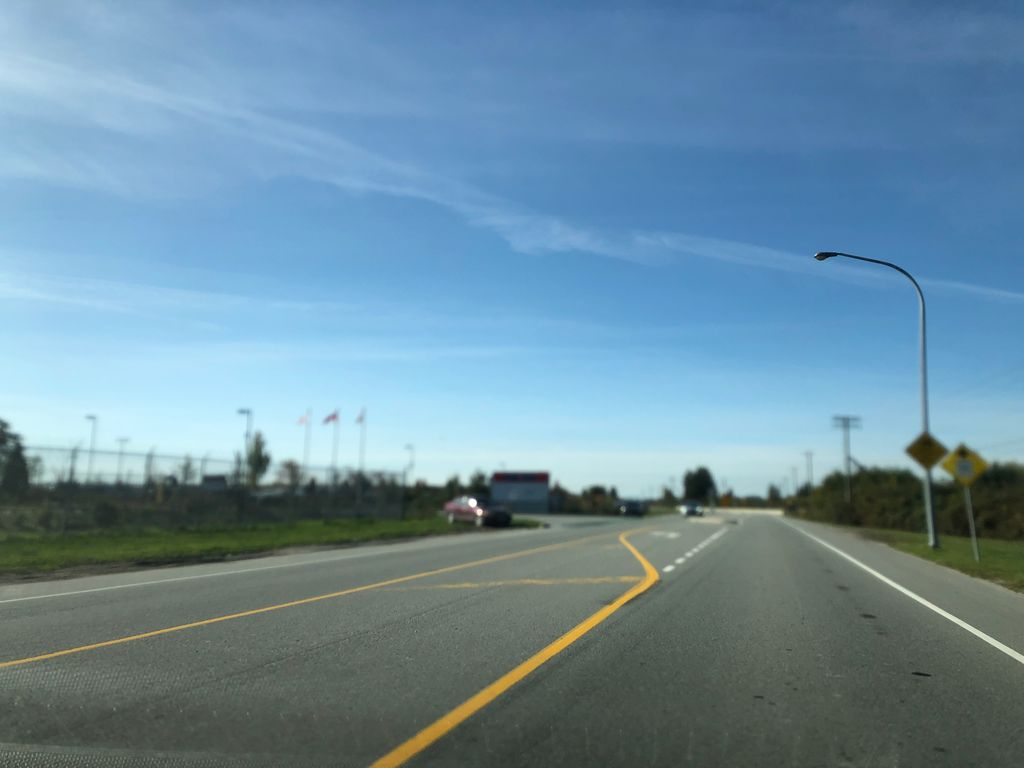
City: vancouver